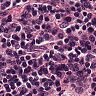
Metastatic tissue present: no